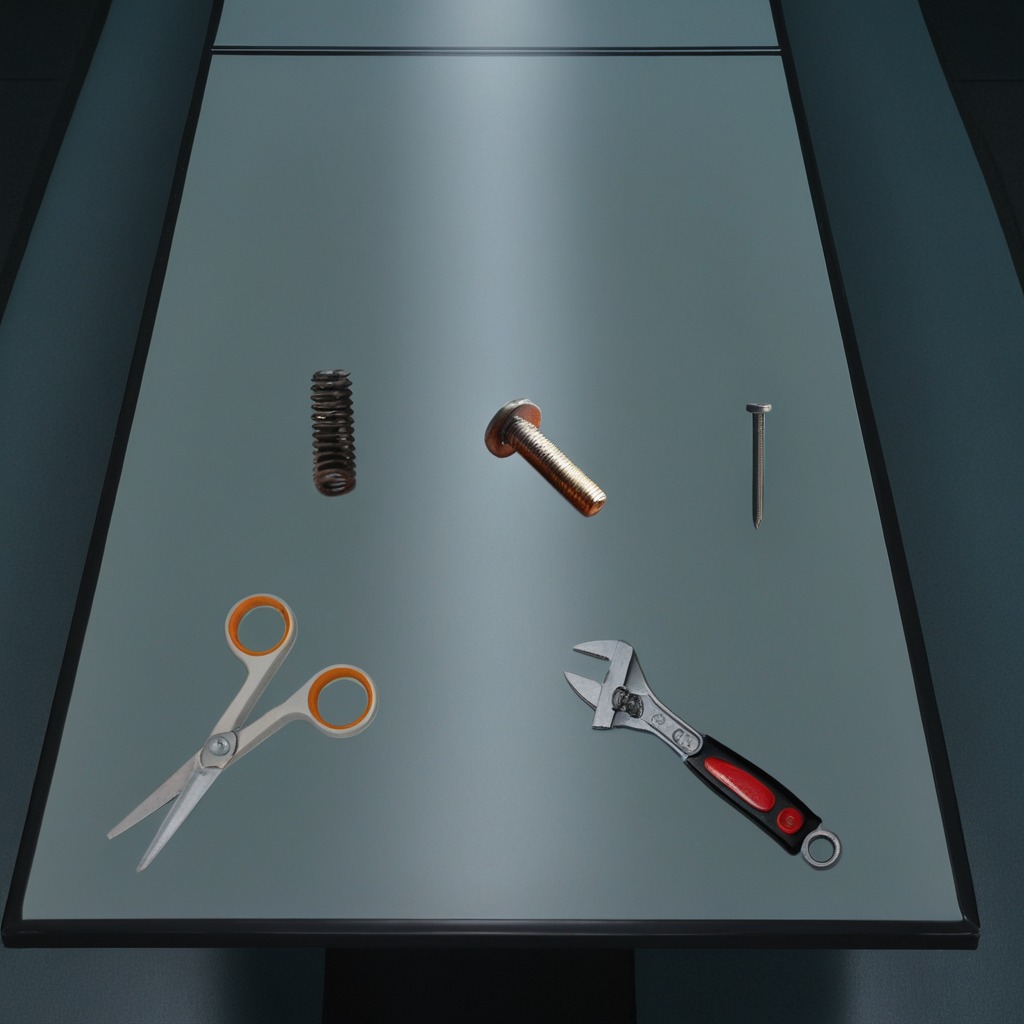
A metal machine screw, an iron nail, a coiled metal spring, a pair of scissors, and a wrench are lying on the clean empty table in a railway signal maintenance room.